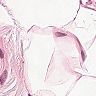
Metastatic tissue present: no